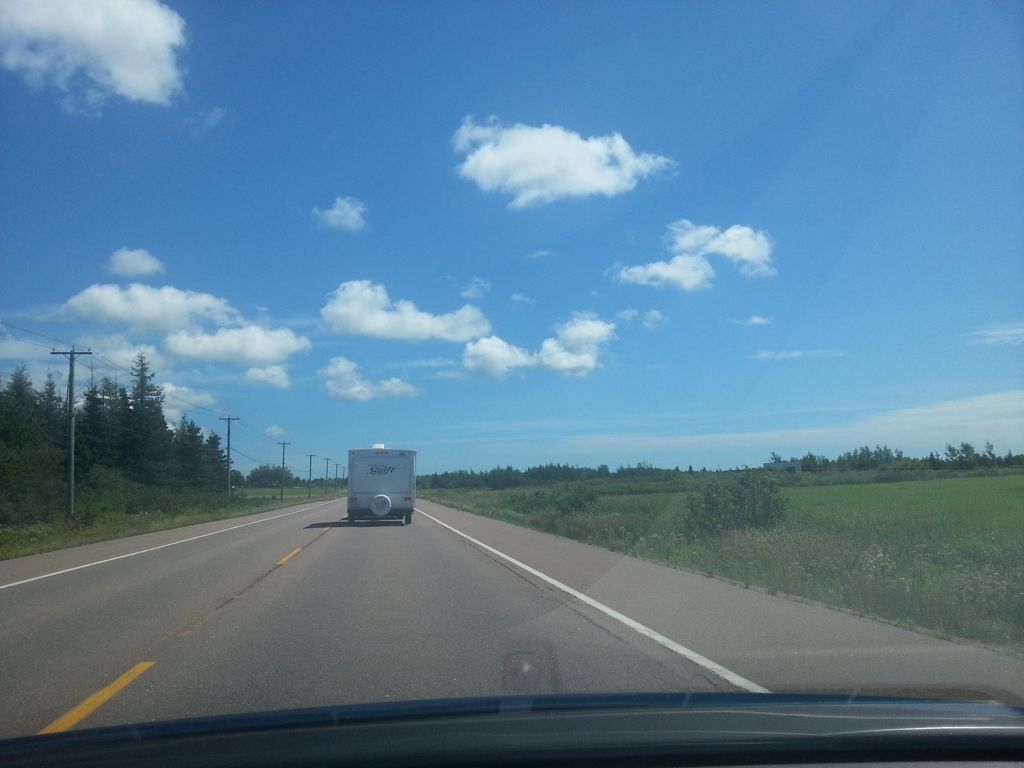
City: charlottetown